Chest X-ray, PA view. Patient: 39 years old, sex M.
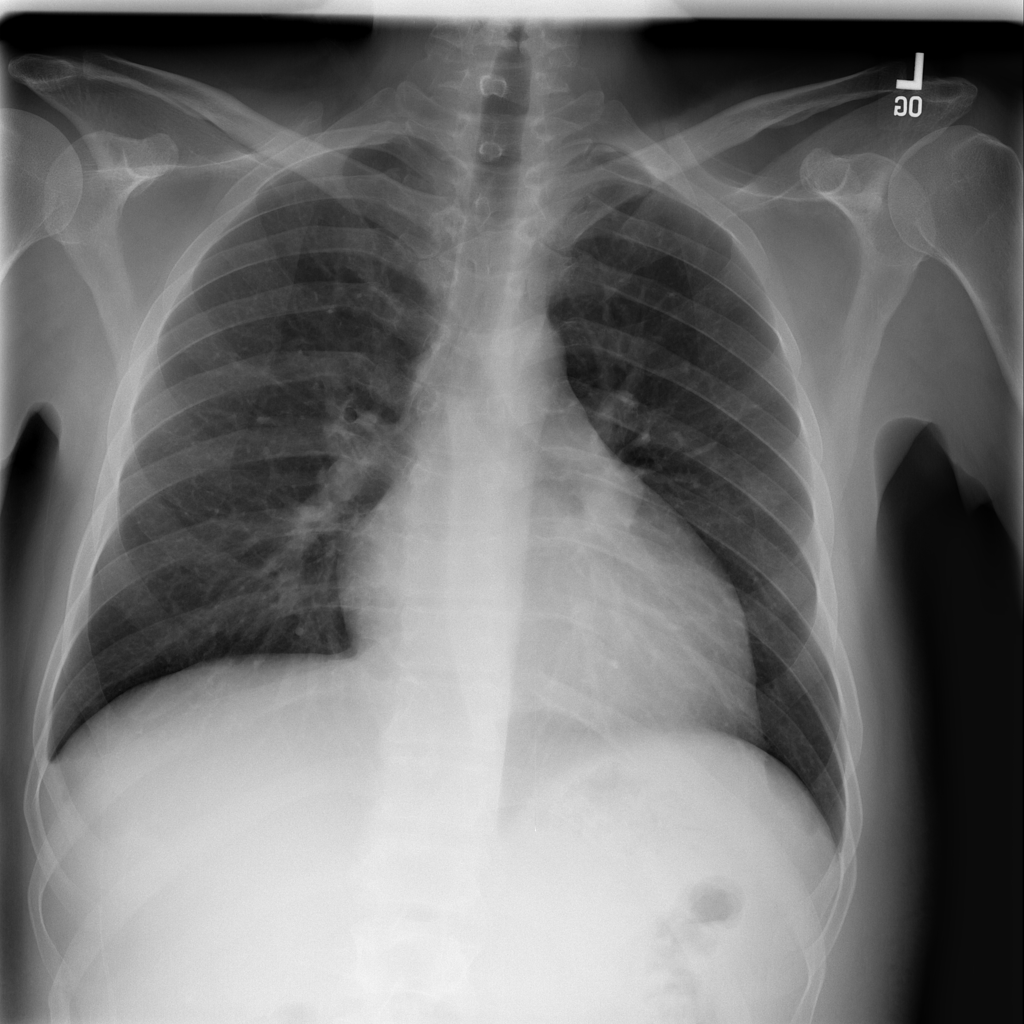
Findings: No Finding